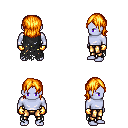
a pixel art fantasy rpg character, male body template, dark elf, purple skin, black tattered cape, gold greaves, light blonde long bangs hairstyle, gold gloves, four views (front, back, left, right), 2x2 character sprite sheet, small pixel art, hard edges, no anti-aliasing